Question: I have been given a PNG image of a pie chart as illustrated below.
Is it possible to use CSS to highlight a segment of the pie chart when the mouse hovers over it? I have seen other examples that create an SVG pie chart and use CSS for the <URL>.
In my case I would like to apply the hover effect for a given image. Is this possible using CSS or would it be easier to use image maps?

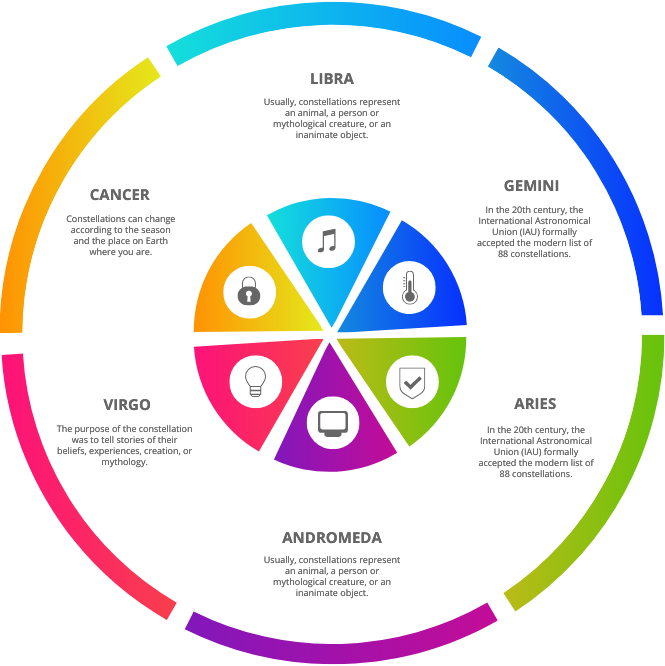
Answer: I believe it is easier to use a well-constructed svg file like this:
'''
#Livello_1{width: 500px;}
/*Verde*/
#verde:hover .cls-8{fill: yellow;}
/*Blu*/
#blu:hover .cls-3{fill:red;}
/*Azzurro*/
#azzurro:hover .cls-2{fill: green;}
/*Viola*/
#viola:hover .cls-9{fill: blue;}
/*Rosso*/
#rosso:hover .cls-11{fill: orange;}
/*Giallo*/
#giallo:hover .cls-10{fill:violet;}
'''
'''
<?xml version="1.0" encoding="UTF-8"?><svg id="Livello_1" xmlns="http://www.w3.org/2000/svg" xmlns:xlink="http://www.w3.org/1999/xlink" viewBox="0 0 660.66 661.95"><defs><style>.cls-1{letter-spacing:0em;}.cls-2{fill:url(#Sfumatura_senza_nome_4);}.cls-3{fill:url(#Sfumatura_senza_nome_8);}.cls-4{letter-spacing:0em;}.cls-5{letter-spacing:0em;}.cls-6{font-family:MyriadPro-Regular, 'Myriad Pro';font-size:29.11px;}.cls-7{letter-spacing:0em;}.cls-8{fill:url(#Sfumatura_senza_nome_12);}.cls-9{fill:url(#Sfumatura_senza_nome_16);}.cls-10{fill:url(#Sfumatura_senza_nome_27);}.cls-11{fill:url(#Sfumatura_senza_nome_22);}</style><linearGradient id="Sfumatura_senza_nome_8" x1="347.13" y1="189.82" x2="656.18" y2="189.82" gradientUnits="userSpaceOnUse"><stop offset="0" stop-color="#1382e1"/><stop offset="1" stop-color="#0731ff"/></linearGradient><linearGradient id="Sfumatura_senza_nome_12" x1="352.71" y1="470.44" x2="660.66" y2="470.44" gradientUnits="userSpaceOnUse"><stop offset="0" stop-color="#67c30c"/><stop offset="1" stop-color="#b7bb16"/></linearGradient><linearGradient id="Sfumatura_senza_nome_16" x1="180.24" y1="507.83" x2="480.79" y2="507.83" gradientUnits="userSpaceOnUse"><stop offset="0" stop-color="#c10c98"/><stop offset="1" stop-color="#8317bb"/></linearGradient><linearGradient id="Sfumatura_senza_nome_22" x1="4.48" y1="472.14" x2="313.52" y2="472.14" gradientUnits="userSpaceOnUse"><stop offset="0" stop-color="#fa3d4f"/><stop offset="1" stop-color="#fc1377"/></linearGradient><linearGradient id="Sfumatura_senza_nome_4" x1="179.87" y1="154.12" x2="480.42" y2="154.12" gradientUnits="userSpaceOnUse"><stop offset="0" stop-color="#14dddc"/><stop offset="1" stop-color="#088fff"/></linearGradient><linearGradient id="Sfumatura_senza_nome_27" x1="0" y1="191.51" x2="307.95" y2="191.51" gradientUnits="userSpaceOnUse"><stop offset="0" stop-color="#fc9c06"/><stop offset="1" stop-color="#e7e219"/></linearGradient></defs><g id="blu"><path class="cls-3" d="m347.13,322.59l309.04-6.7s-2.03-83.77-42.59-147.92c-40.56-64.14-110.2-110.93-110.2-110.93l-156.26,265.54Z"/><text class="cls-6" transform="translate(480.42 241.5)"><tspan class="cls-1" x="0" y="0">D</tspan><tspan x="19.5" y="0">e</tspan><tspan class="cls-7" x="34.09" y="0">v</tspan><tspan class="cls-5" x="47.8" y="0">elop</tspan></text></g><g id="verde"><path class="cls-8" d="m352.71,346.55l170.82,257.63s69.72-46.48,102.26-115.05c32.54-68.56,34.86-152.42,34.86-152.42l-307.95,9.84Z"/></g><g id="viola"><path class="cls-9" d="m328.67,353.71l-148.44,271.14s73.6,40.06,149.43,36.92c75.83-3.13,151.12-40.13,151.12-40.13l-152.12-267.94Z"/><text class="cls-6" transform="translate(313.52 571.67)"><tspan x="0" y="0">Ok</tspan></text></g><g id="rosso"><path class="cls-11" d="m313.52,339.37l-309.04,6.7s2.03,83.77,42.59,147.92c40.56,64.14,110.2,110.93,110.2,110.93l156.26-265.54Z"/><text class="cls-6" transform="translate(121.99 431.18)"><tspan x="0" y="0">Ops</tspan></text></g><g id="azzurro"><path class="cls-2" d="m331.98,308.24L480.42,37.1S406.82-2.96,330.99.17c-75.83,3.13-151.12,40.13-151.12,40.13l152.12,267.94Z"/><text class="cls-6" transform="translate(297.49 119.32)"><tspan class="cls-1" x="0" y="0">D</tspan><tspan x="19.5" y="0">emo</tspan></text></g><g id="giallo"><path class="cls-10" d="m307.95,315.41L137.12,57.78s-69.72,46.48-102.26,115.05C2.32,241.39,0,325.25,0,325.25l307.95-9.84Z"/><text class="cls-6" transform="translate(506.68 431.18)"><tspan class="cls-4" x="0" y="0">H</tspan><tspan x="19.27" y="0">i</tspan></text><text class="cls-6" transform="translate(86.91 241.18)"><tspan x="0" y="0">Hello</tspan></text></g></svg>
'''
This solution is completely custom, I created a svg file with illustrator, exported and put your svg file in your favorite code editor, view it from browser and inspect it for css classes; after that it's all about css, i hope I have been helpful to you.